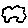
Label: cloud